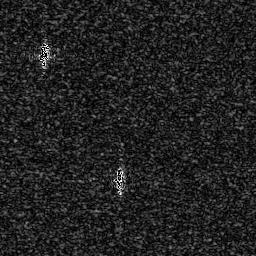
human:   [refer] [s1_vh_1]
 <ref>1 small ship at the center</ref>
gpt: <box>[[43, 63, 48, 75, 0]]</box>